Question: I'm trying to draw a 'State machine diagram' for a class file, i do not understand how something like this works?
A class is a class, it does nothing, it is in NO state until a function within it is called?
I understand the concept entirely if it was actually diagramming a system.
Class:

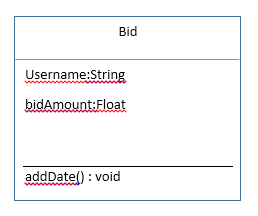
Answer: Why would you make a model that you don't know how it works? Use model to show your ideas and not to fulfill some kind of norm.
Class has no states itself, its instances might have some. Might have, not always! There are classes that are passive, that only have attributes that represent their "state". You should not make a state machine for a class that does not naturally have that kind of behavior.
Some example of classes whose objects have obvious states:
- -
Can you identify some states of your Bid class? Maybe OPEN, IN EVALUATION, CLOSED, CANCELLED, etc.
There is nothing easier than drawing a state machine, once you understand its behavior. The real challenge is to achieve a sound understanding of this behavior.